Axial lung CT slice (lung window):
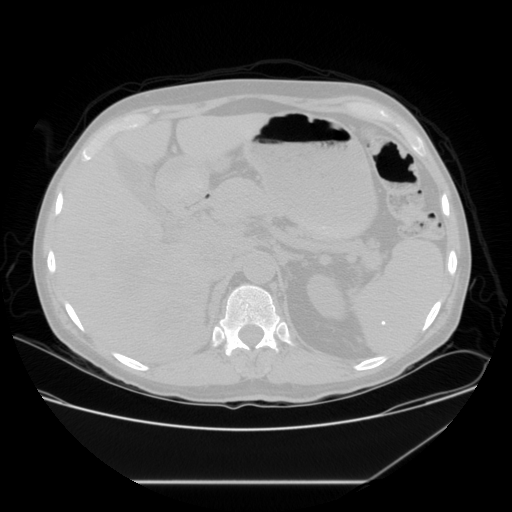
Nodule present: no